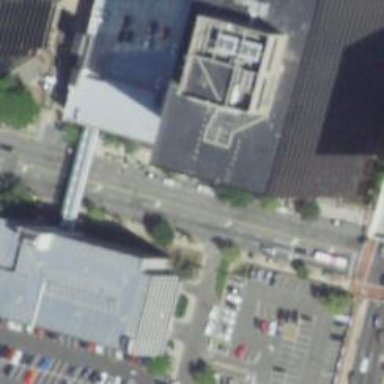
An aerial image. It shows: Multi-storey parking building.